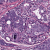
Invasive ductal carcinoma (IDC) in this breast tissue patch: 0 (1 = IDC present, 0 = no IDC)